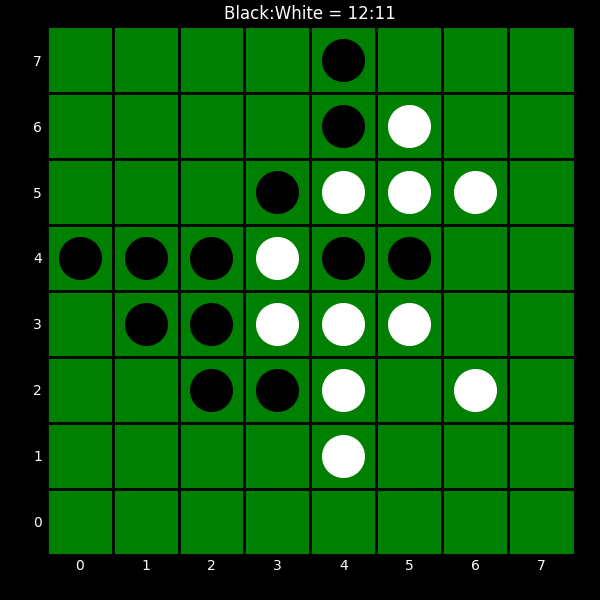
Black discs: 12
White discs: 11